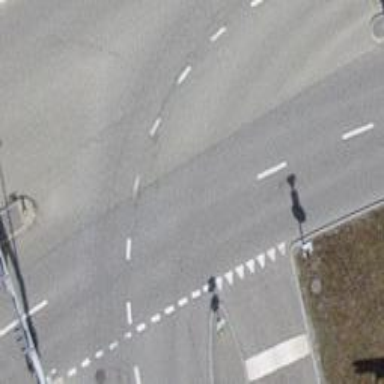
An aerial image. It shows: Secondary road.